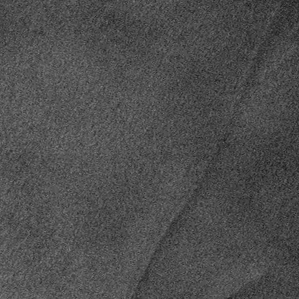
Label: frost